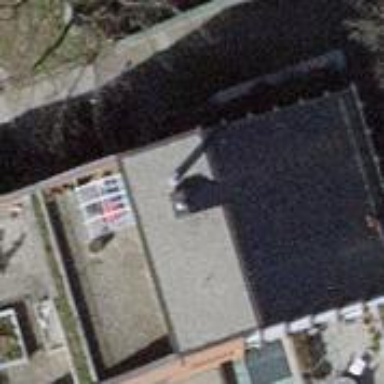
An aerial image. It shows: Part of building with shed-shaped roof.